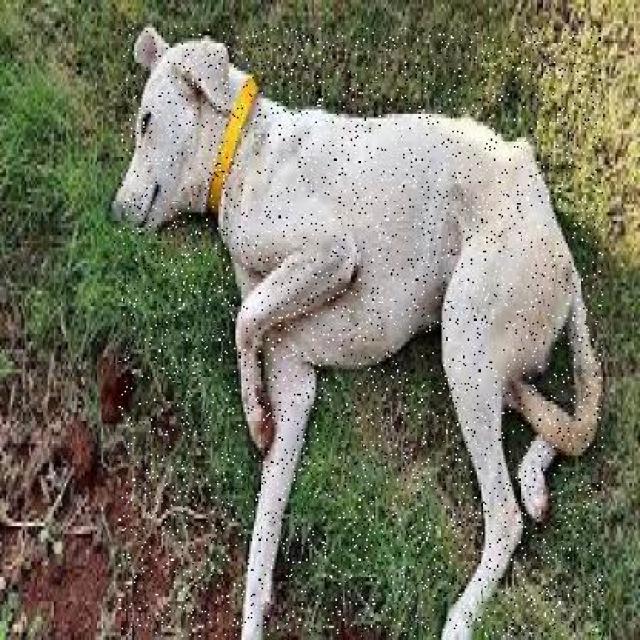
Healthy canine skin — no visible lesions, inflammation, or abnormalities. The skin and coat appear normal.